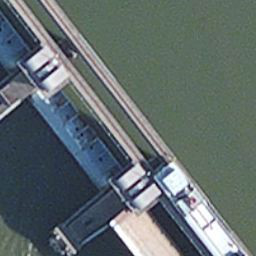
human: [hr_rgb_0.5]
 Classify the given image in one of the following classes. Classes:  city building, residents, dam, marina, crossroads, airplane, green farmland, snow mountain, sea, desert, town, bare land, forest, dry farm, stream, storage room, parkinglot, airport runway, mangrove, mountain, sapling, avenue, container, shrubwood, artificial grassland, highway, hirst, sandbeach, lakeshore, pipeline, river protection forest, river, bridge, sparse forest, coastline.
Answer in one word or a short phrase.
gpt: dam